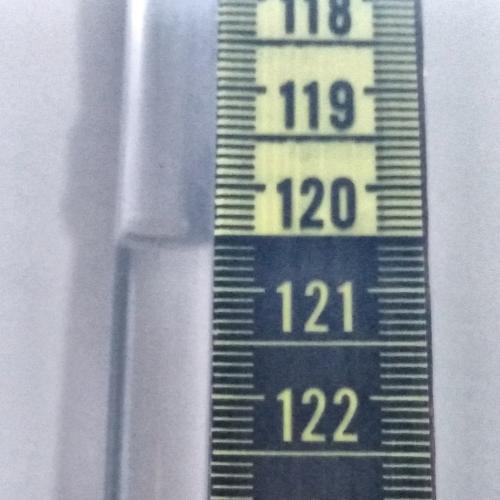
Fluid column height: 120.6 cm